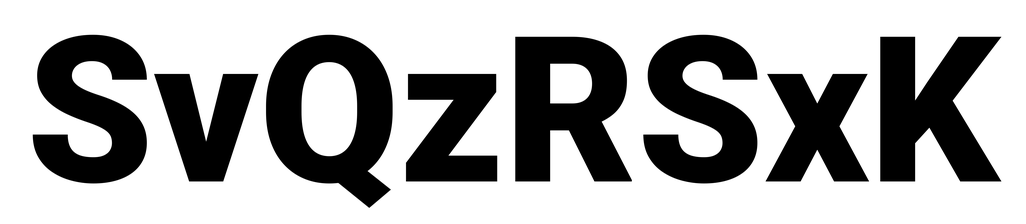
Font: Roboto_Black